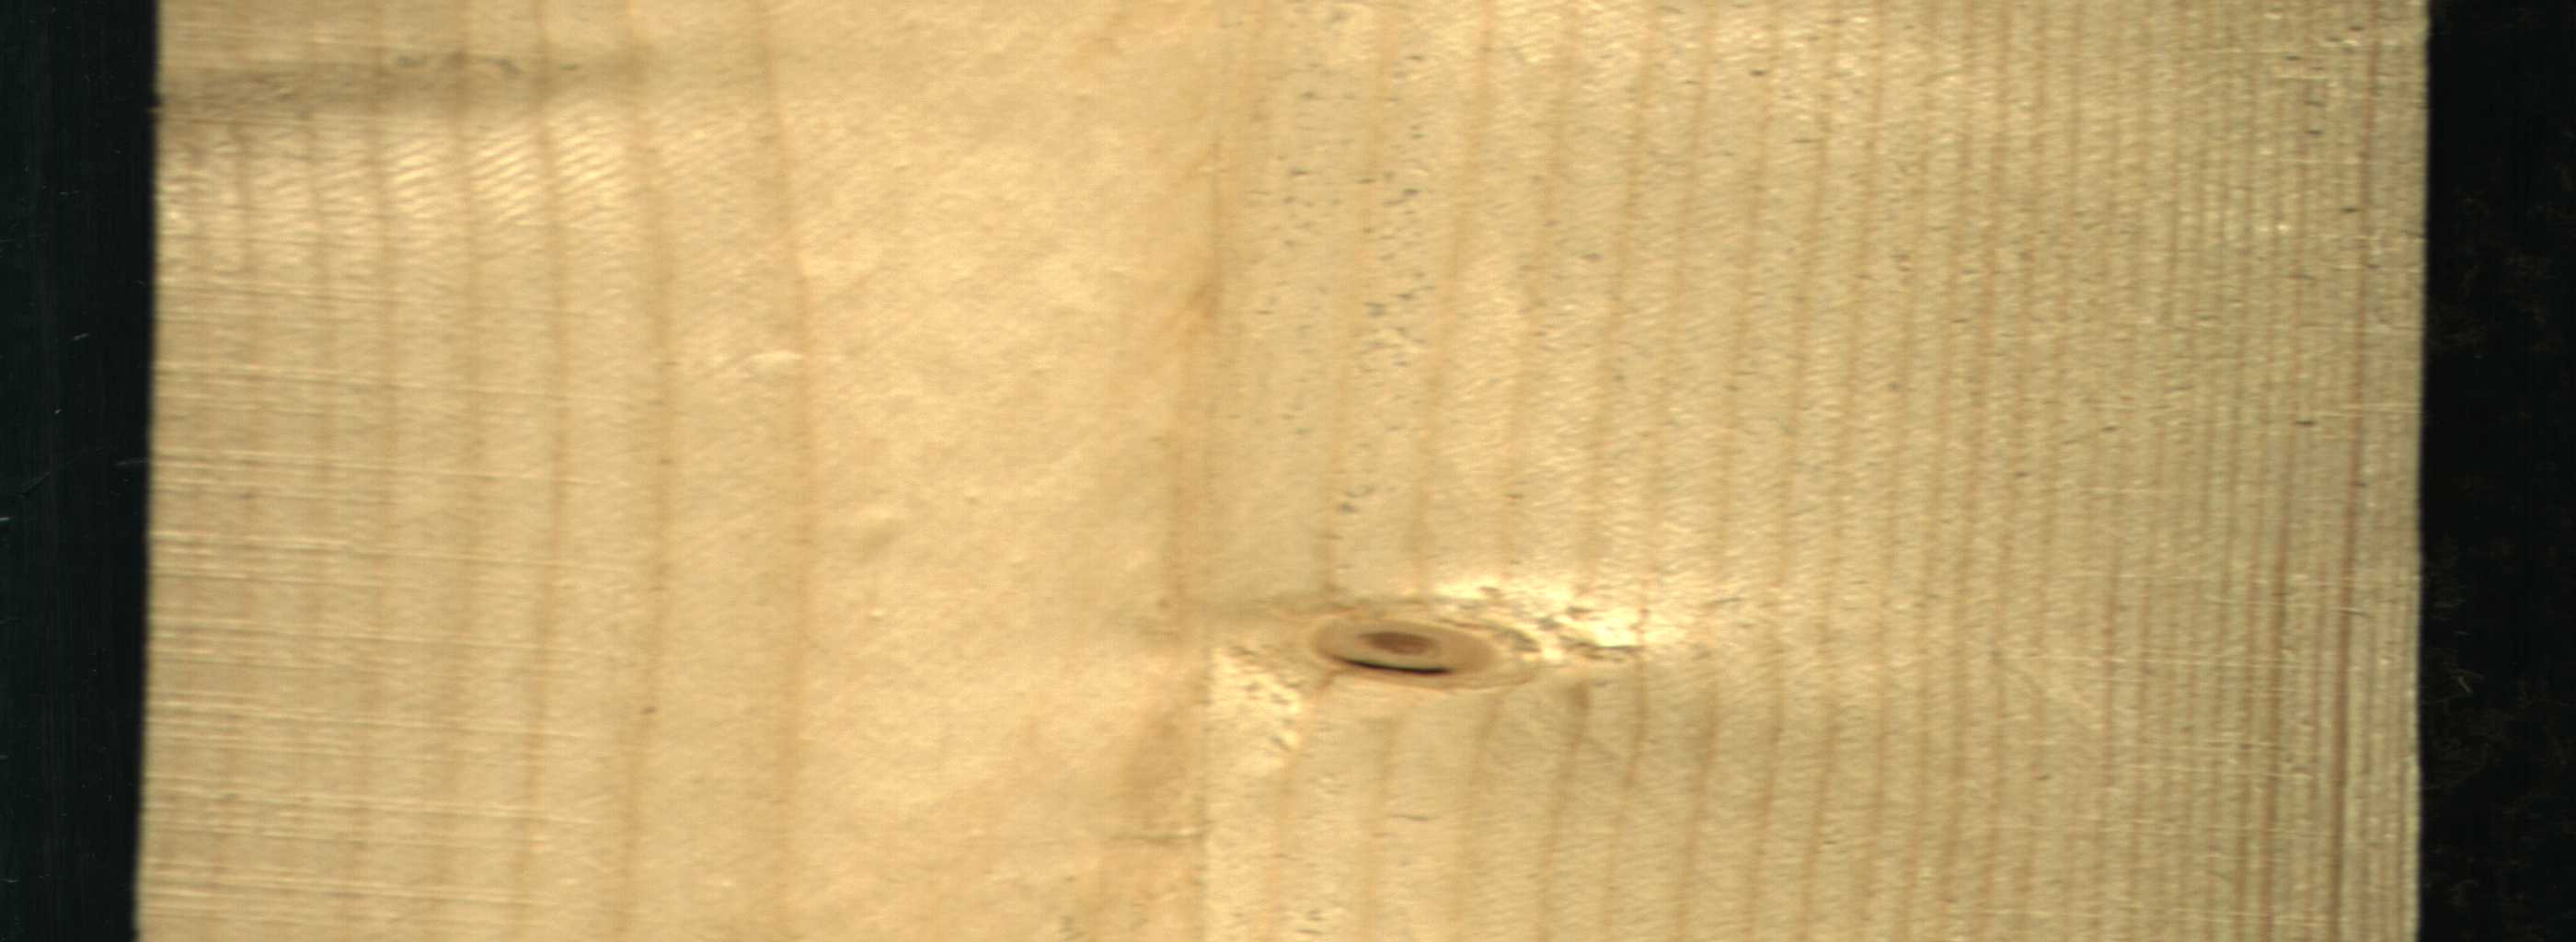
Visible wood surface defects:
Live_Knot